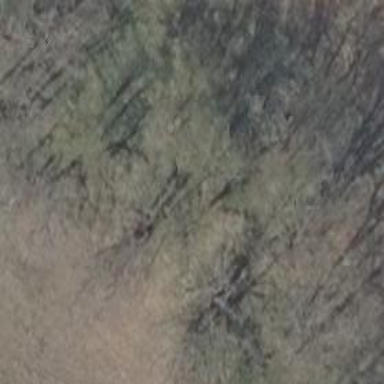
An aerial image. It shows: Forest area.